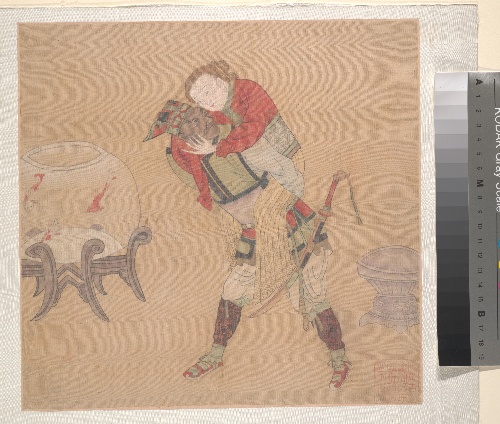
Artist: Unidentified artist
Date: 19th century
Object type: Album leaf
Classification: Paintings
Medium: Album leaf; ink and color on silk
Culture: China
Period: Qing dynasty (1644–1911)
Dimensions: 10 5/8 x 10 15/16 in. (27.0 x 27.8 cm)
Department: Asian Art
Credit line: From the Collection of A. W. Bahr, Purchase, Fletcher Fund, 1947
Accession year: 1947
Repository: Metropolitan Museum of Art, New York, NY
Tags: Men|Women|Fish